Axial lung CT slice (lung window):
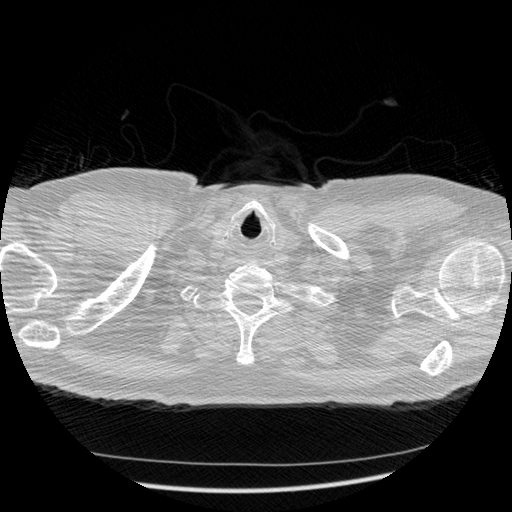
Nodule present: no